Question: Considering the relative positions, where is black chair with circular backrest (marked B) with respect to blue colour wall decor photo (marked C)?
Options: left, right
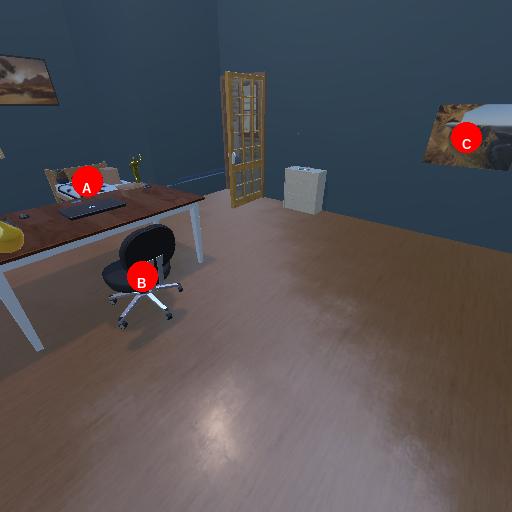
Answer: left